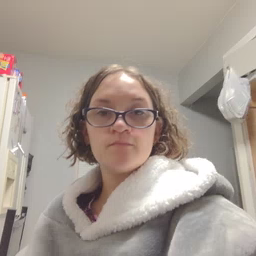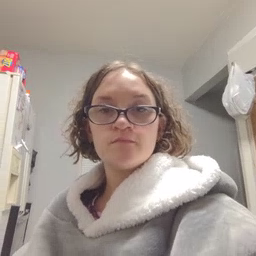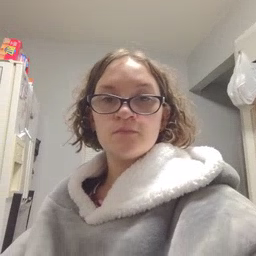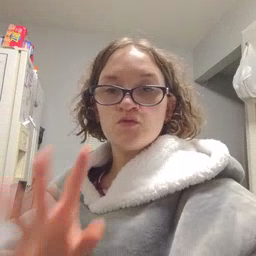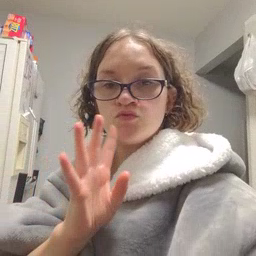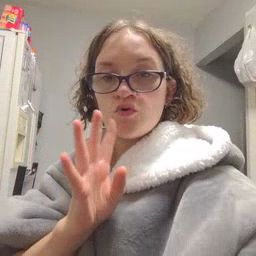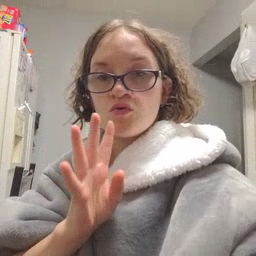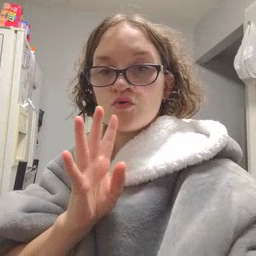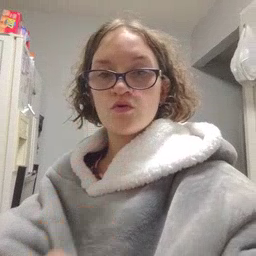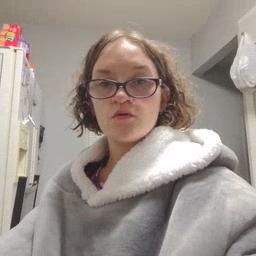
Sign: talk